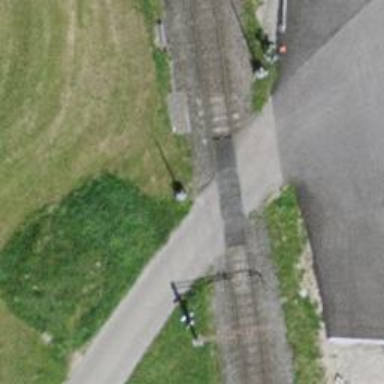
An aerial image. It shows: Level crossing with lights and barriers.